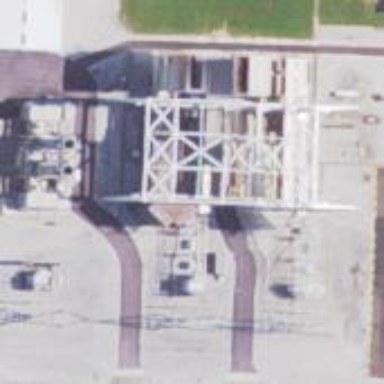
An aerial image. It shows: Gas turbine generator.